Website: slack
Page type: account-dashboard
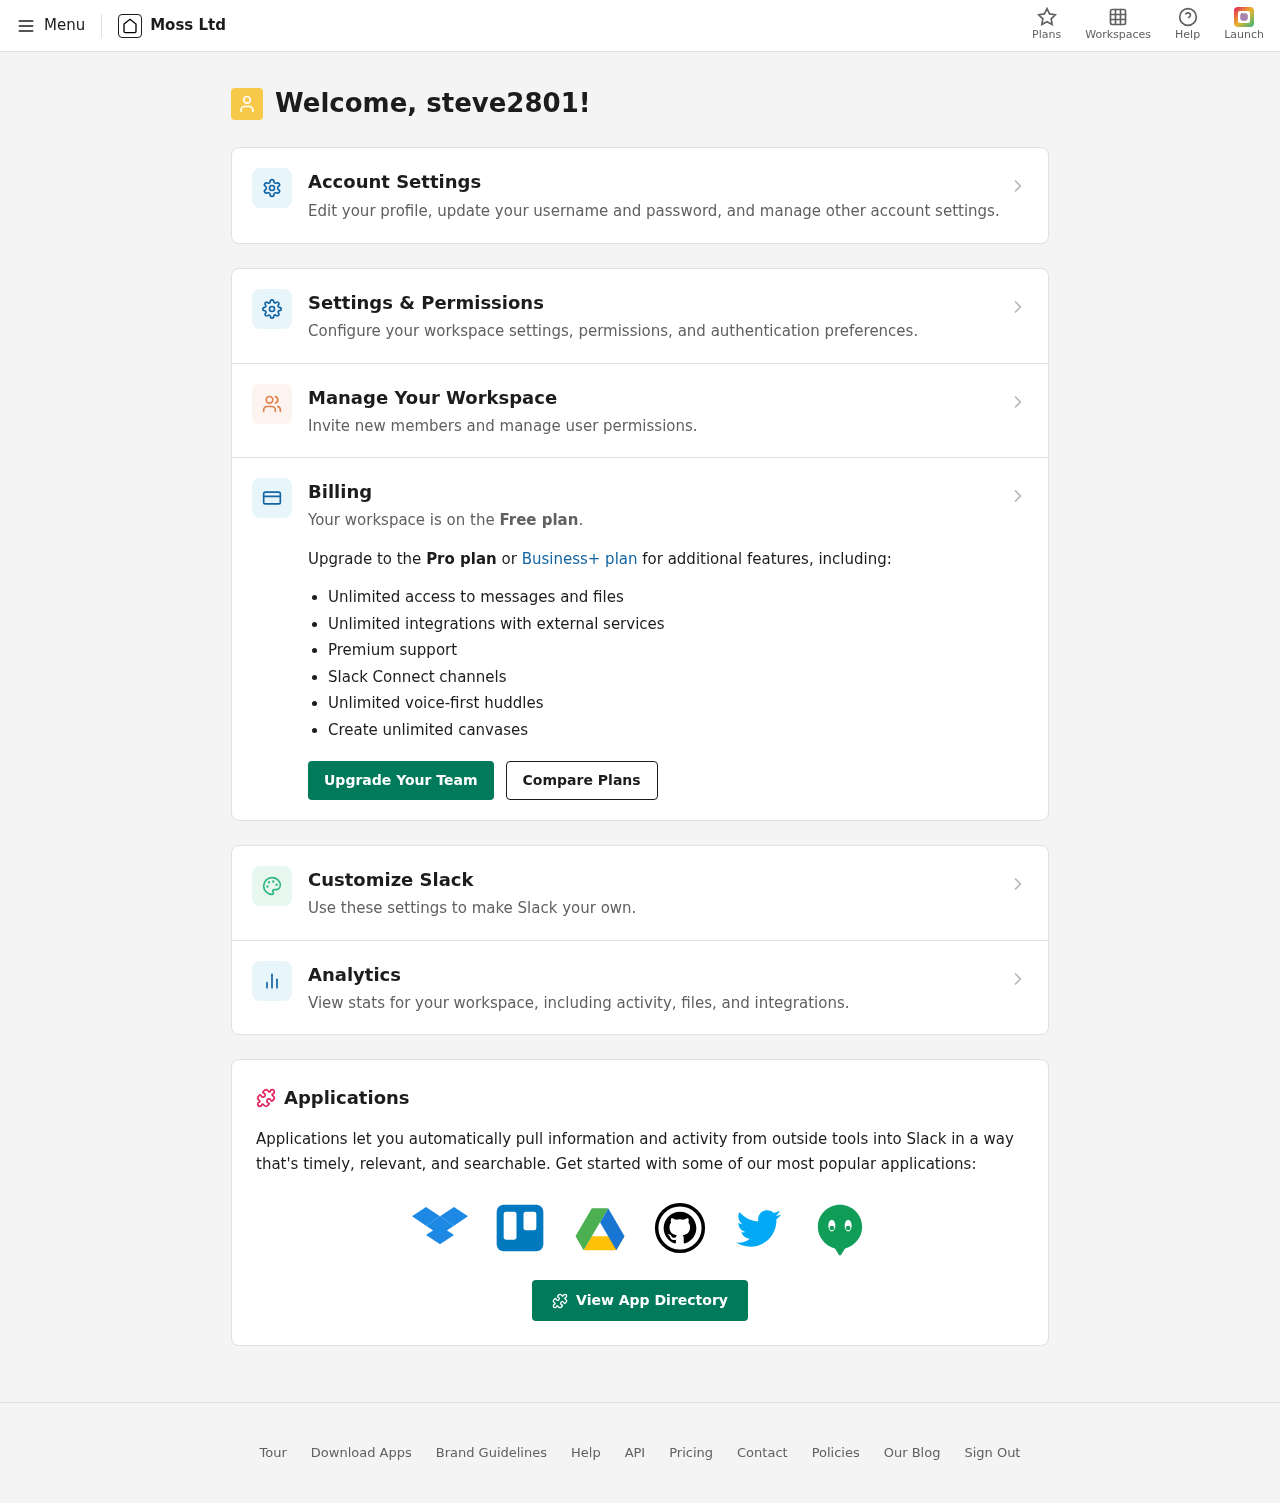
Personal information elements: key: PII_COMPANY
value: Moss Ltd
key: PII_LOGIN_USERNAME
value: steve2801